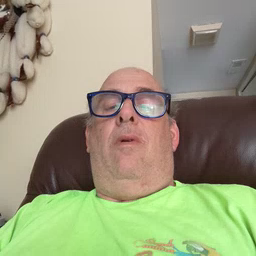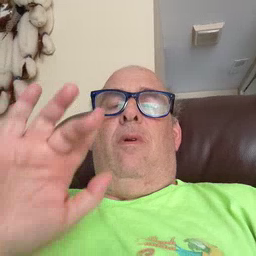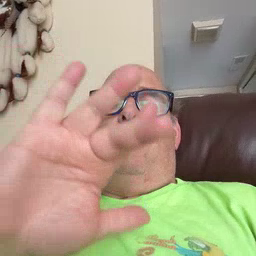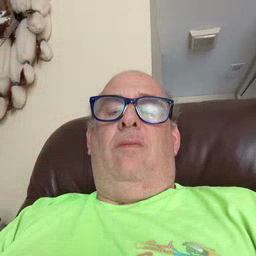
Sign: touch